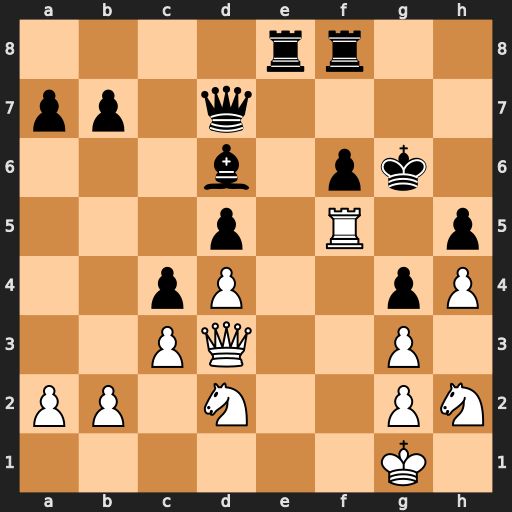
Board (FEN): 4rr2/pp1q4/3b1pk1/3p1R1p/2pP2pP/2PQ2P1/PP1N2PN/6K1
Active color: w
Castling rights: -
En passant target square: -
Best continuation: Rg5+ Kf7 Qh7+ Ke6 Qf5+ Ke7 Rg7+